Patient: sex M, age 55
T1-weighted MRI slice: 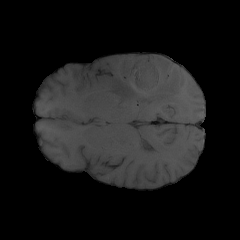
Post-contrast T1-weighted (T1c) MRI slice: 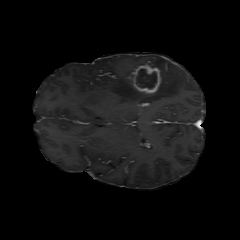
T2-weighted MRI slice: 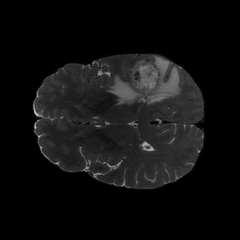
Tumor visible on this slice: yes
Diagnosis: Glioblastoma, IDH-wildtype
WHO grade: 4